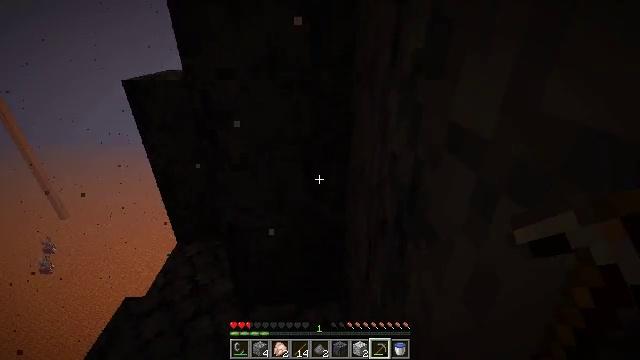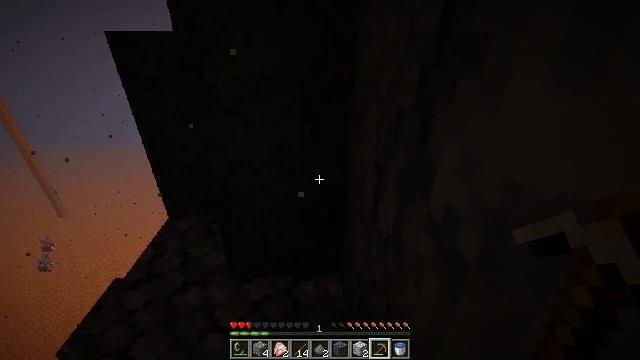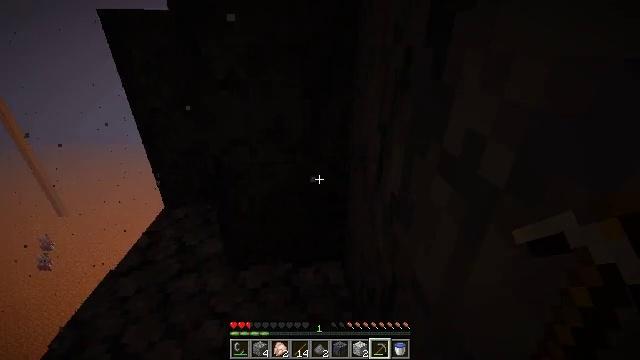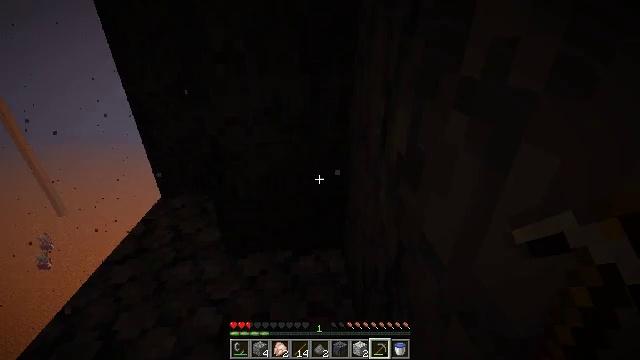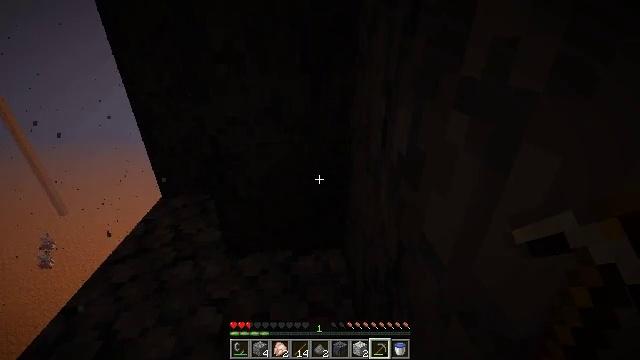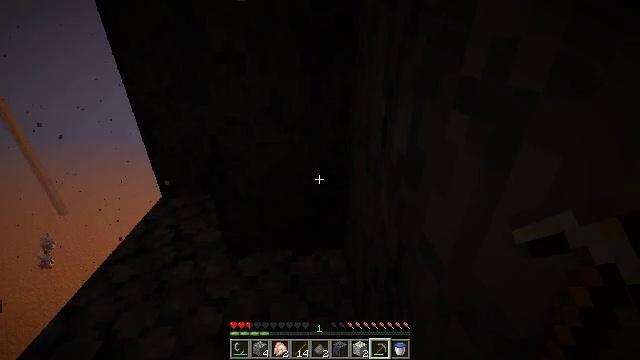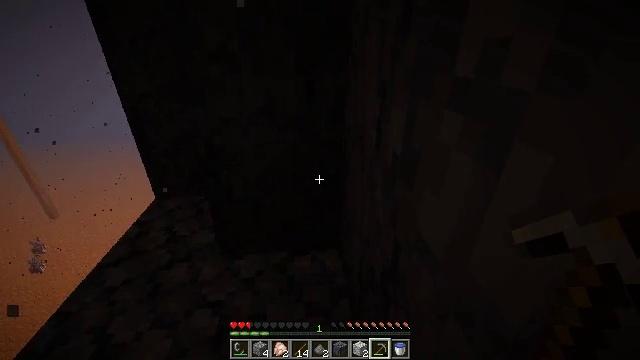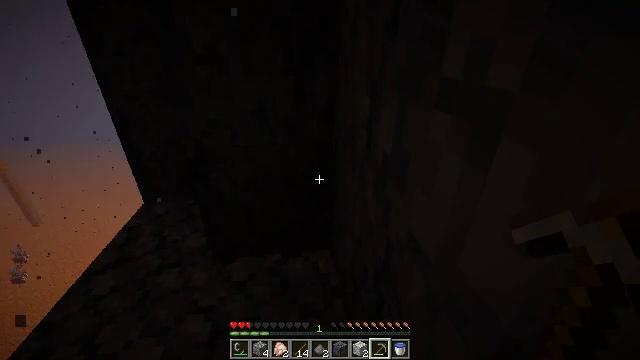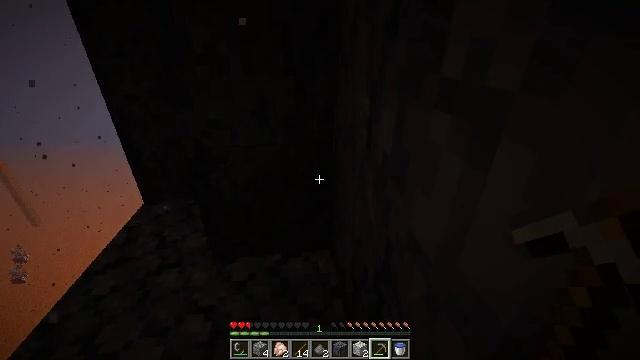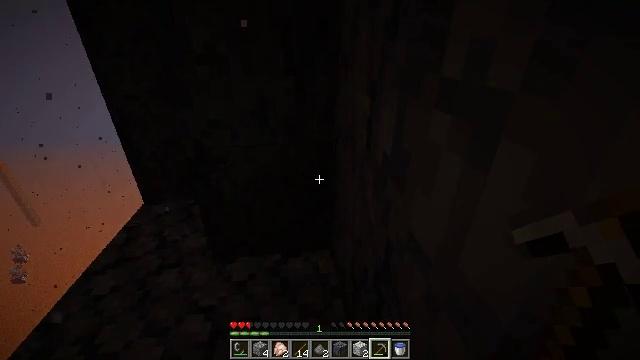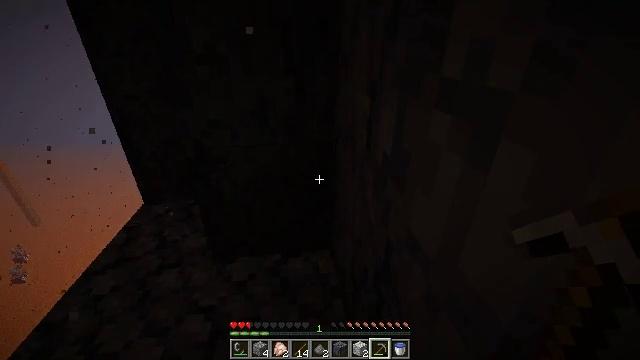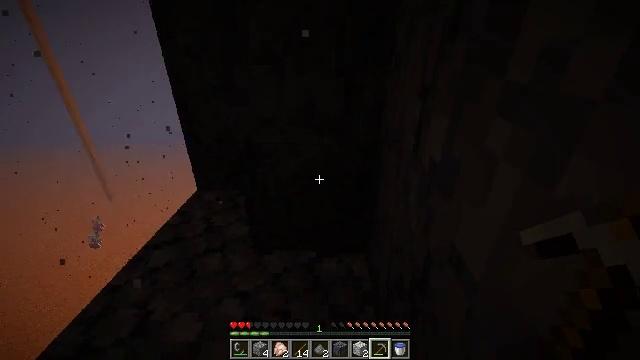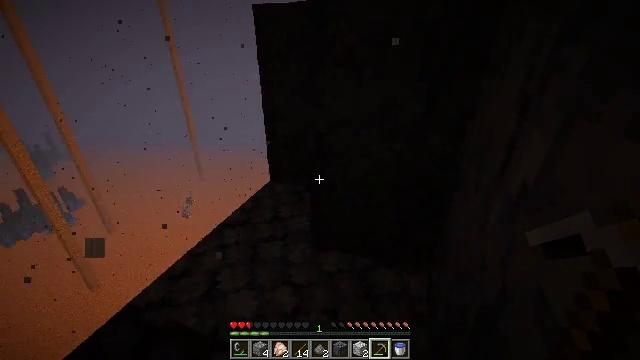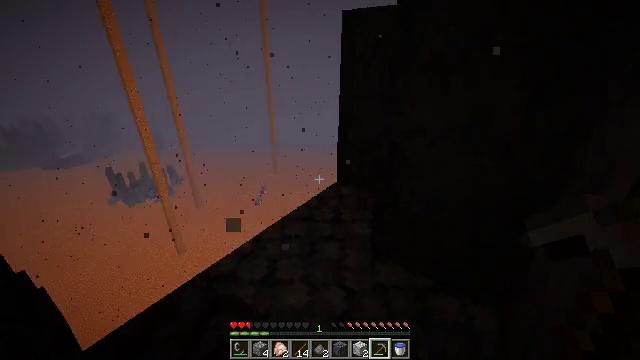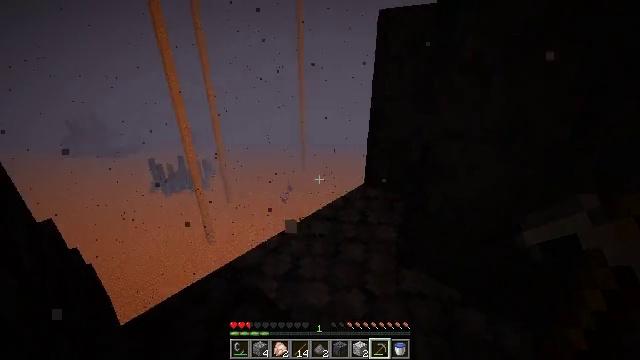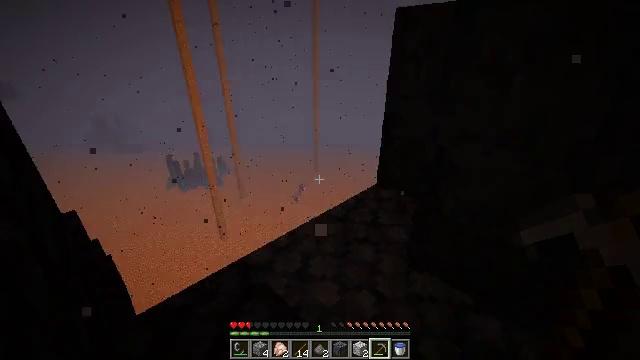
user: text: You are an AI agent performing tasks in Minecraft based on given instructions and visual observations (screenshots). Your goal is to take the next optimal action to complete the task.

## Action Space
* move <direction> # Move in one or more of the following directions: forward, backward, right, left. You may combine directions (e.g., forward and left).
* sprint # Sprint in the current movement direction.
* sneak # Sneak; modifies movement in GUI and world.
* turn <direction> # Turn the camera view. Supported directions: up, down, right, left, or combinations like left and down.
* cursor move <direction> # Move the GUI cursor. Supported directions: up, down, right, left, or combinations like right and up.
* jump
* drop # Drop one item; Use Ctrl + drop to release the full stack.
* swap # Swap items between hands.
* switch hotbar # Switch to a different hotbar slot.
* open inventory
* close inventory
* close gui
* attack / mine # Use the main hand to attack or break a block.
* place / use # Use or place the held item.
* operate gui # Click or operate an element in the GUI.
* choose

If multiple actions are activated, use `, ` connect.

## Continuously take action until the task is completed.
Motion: motion action
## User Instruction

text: Collect basalt for building.
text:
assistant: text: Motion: no_op
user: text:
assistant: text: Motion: no_op
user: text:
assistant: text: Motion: no_op
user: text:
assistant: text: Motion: no_op
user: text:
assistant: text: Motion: no_op
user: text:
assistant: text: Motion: turn right
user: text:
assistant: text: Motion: turn right
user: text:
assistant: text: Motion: no_op
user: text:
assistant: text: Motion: no_op
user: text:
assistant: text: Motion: no_op
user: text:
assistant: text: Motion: turn left
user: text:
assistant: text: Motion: turn left
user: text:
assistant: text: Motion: turn left
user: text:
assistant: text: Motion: turn left
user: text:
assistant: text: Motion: turn left
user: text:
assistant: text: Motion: turn left
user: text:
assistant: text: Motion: turn left
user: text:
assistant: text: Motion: turn left
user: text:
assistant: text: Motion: turn left
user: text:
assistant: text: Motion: turn left
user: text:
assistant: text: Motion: turn left
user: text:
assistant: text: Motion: turn left
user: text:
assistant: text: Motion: no_op
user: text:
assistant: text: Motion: no_op
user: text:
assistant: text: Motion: no_op
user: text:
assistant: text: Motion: no_op
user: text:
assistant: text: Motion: no_op
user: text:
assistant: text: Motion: no_op
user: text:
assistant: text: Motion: no_op
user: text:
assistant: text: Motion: no_op